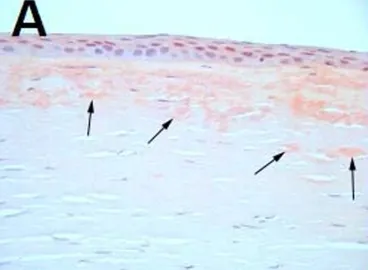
Histopathological features of affected cornea from the right eye of the proband carrying the homozygous TGFBI R124H mutation at the age of 43. The visual acuity of the proband before penetrating keratoplasty was 20 cm/CF. A: Light microscopy of excised corneal tissue stained with congo red revealed variably sized and irregularly shaped deposits of amyloid material, predominantly in the anterior and middle stroma (arrows).
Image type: pathology (congo_red)